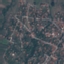
Land use / land cover: Residential